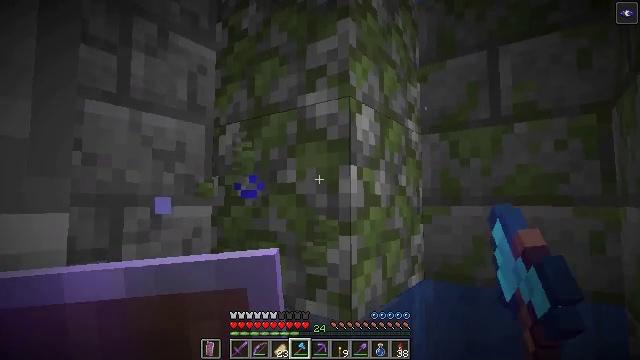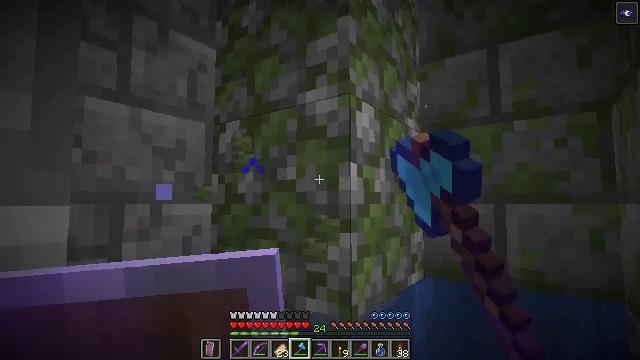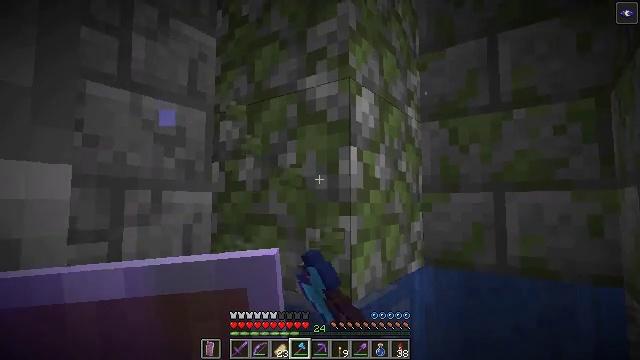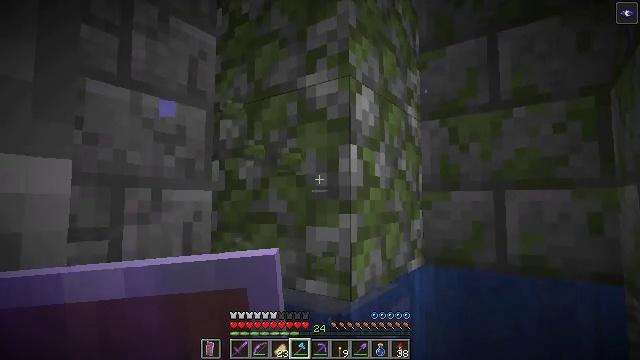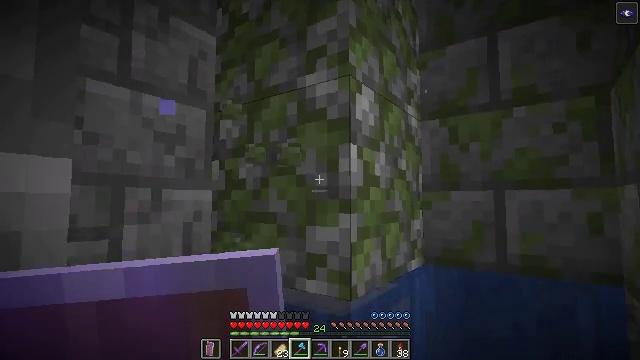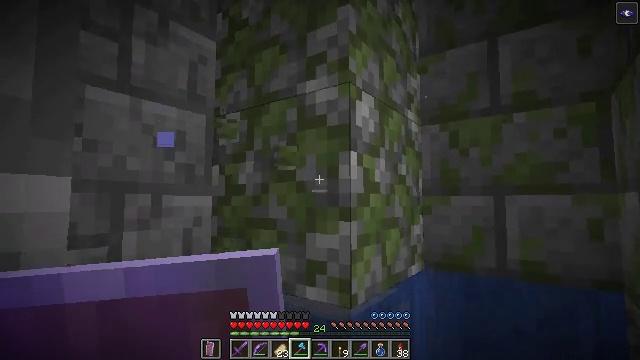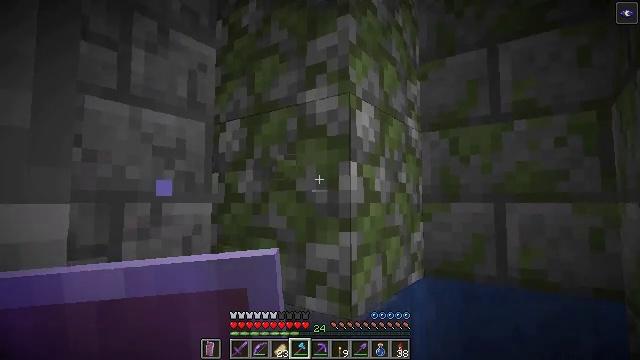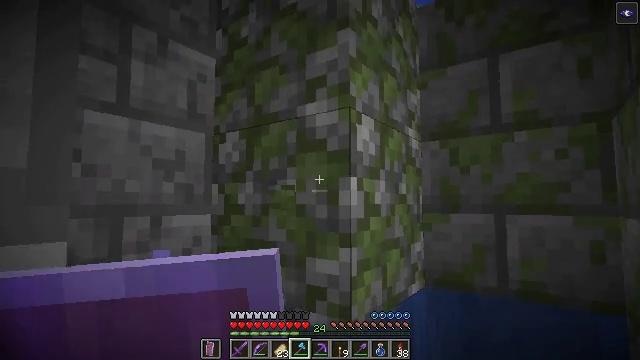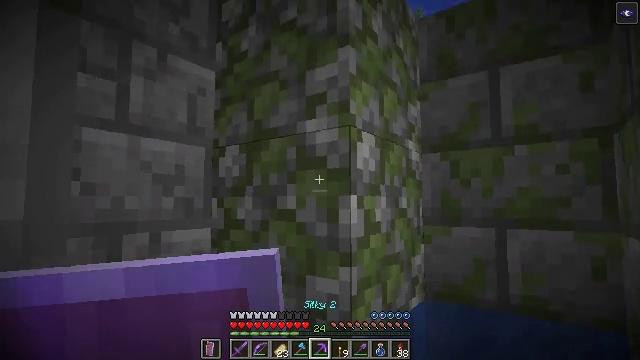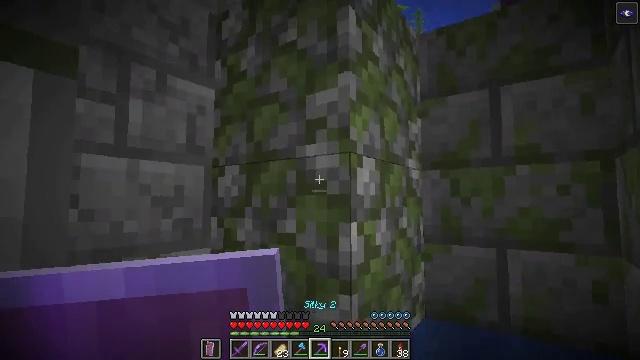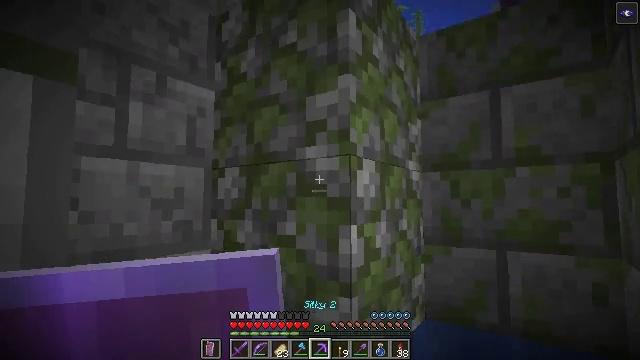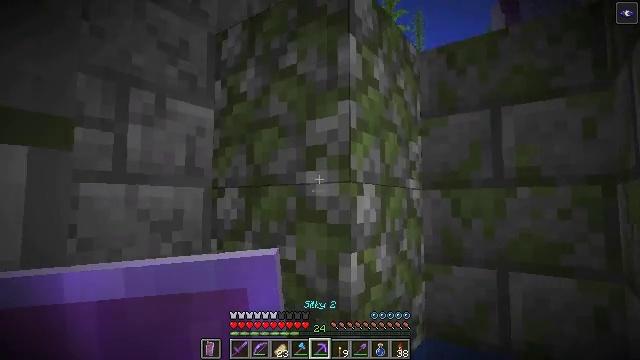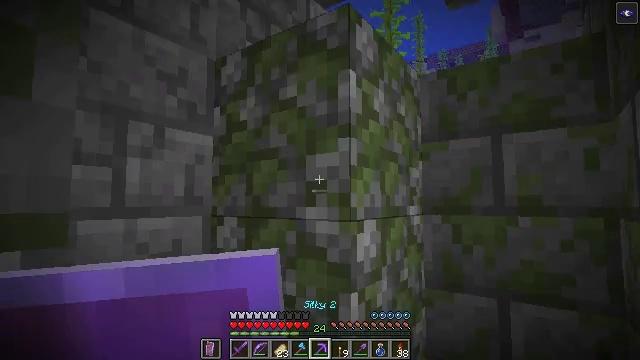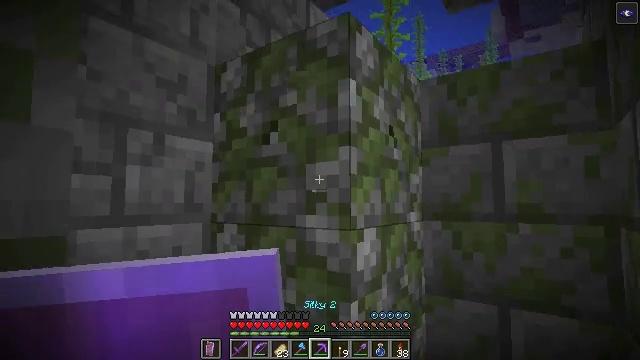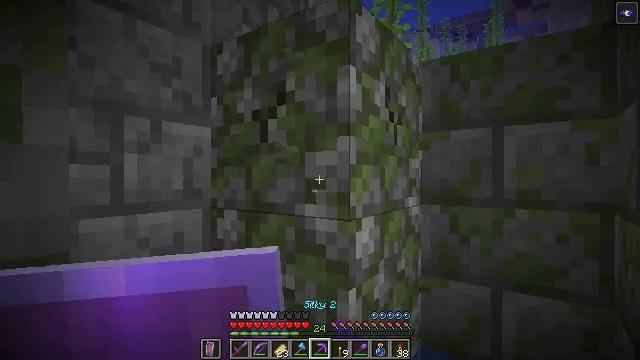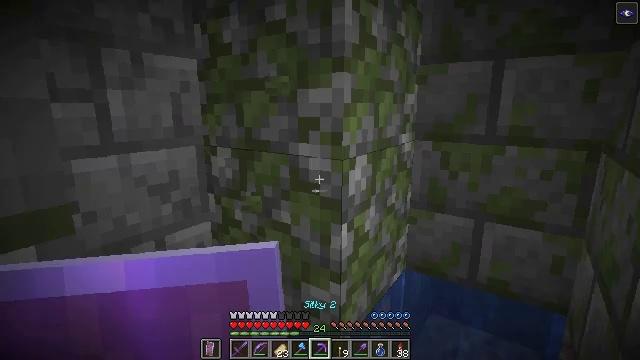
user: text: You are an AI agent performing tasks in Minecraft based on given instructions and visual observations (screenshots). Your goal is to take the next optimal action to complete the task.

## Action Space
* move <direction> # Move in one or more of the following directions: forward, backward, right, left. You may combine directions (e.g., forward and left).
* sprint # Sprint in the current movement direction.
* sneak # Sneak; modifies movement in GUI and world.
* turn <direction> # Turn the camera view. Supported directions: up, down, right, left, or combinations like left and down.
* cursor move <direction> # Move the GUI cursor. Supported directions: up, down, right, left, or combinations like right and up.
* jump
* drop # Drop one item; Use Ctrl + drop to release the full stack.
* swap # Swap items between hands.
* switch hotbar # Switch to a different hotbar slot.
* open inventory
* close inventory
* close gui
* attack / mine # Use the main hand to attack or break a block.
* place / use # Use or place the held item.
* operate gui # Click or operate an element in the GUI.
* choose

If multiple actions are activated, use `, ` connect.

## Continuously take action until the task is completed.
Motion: motion action
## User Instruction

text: Extract mossy cobblestone using a pickaxe.
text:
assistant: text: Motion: attack / mine
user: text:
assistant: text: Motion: attack / mine
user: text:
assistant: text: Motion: jump
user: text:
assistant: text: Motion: jump
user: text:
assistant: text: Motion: jump
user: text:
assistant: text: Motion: jump
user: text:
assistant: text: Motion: jump
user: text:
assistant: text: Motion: jump
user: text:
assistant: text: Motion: jump
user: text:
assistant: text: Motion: jump
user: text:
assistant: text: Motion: jump
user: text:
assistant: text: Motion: jump
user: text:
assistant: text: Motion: attack / mine
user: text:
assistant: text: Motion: turn down, attack / mine
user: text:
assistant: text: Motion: turn right and down, attack / mine
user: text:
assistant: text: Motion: turn down, attack / mine
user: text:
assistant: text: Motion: attack / mine
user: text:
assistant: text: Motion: attack / mine
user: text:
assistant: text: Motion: attack / mine
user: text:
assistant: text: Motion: attack / mine
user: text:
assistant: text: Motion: attack / mine
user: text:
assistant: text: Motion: attack / mine
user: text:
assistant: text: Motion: attack / mine
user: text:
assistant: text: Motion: attack / mine
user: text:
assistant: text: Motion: attack / mine
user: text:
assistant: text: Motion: attack / mine
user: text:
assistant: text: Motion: attack / mine
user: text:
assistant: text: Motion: attack / mine
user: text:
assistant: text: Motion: attack / mine